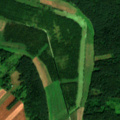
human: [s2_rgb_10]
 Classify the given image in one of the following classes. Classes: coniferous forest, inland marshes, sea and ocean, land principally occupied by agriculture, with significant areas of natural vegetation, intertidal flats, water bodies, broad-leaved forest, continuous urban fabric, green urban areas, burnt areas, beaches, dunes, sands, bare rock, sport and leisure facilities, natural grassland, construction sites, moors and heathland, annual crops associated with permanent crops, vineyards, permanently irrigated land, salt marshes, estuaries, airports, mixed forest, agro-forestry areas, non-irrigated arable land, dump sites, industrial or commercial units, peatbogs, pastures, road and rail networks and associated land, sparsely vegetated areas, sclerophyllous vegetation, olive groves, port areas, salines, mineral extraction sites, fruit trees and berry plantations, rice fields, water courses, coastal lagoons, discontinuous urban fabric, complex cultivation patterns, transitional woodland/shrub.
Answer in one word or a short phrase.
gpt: non-irrigated arable land, pastures, mixed forest, transitional woodland/shrub